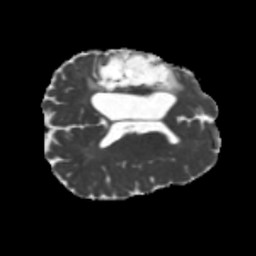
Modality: MD
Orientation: axial
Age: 42
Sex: male
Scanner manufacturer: siemens
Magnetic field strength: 3 T
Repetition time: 5.25 s
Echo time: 0.08 s